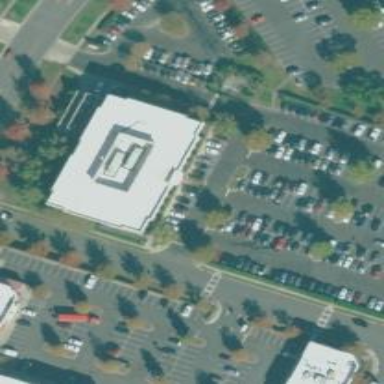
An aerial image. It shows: Commercial building.